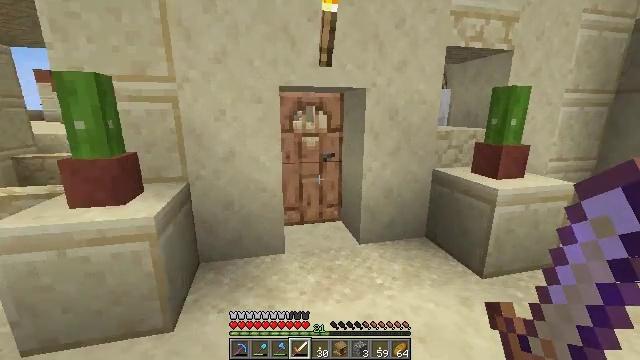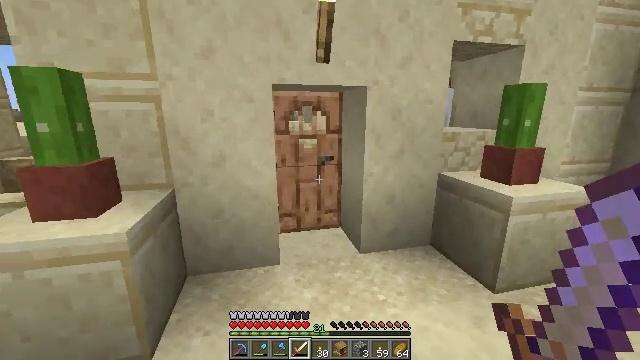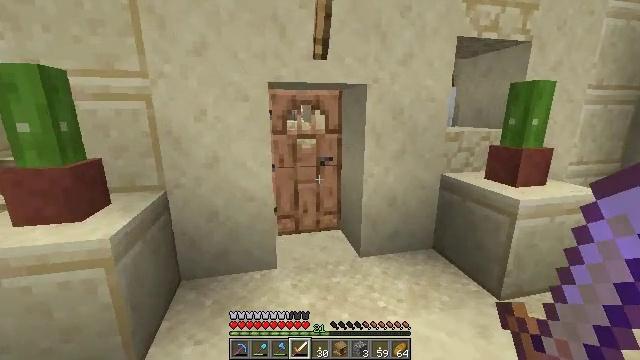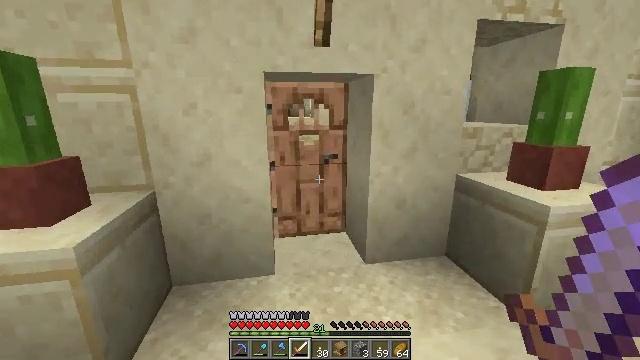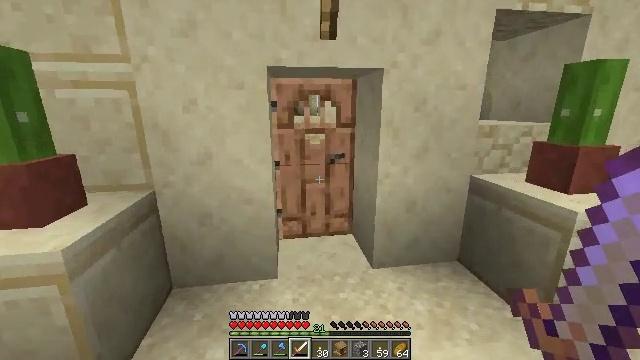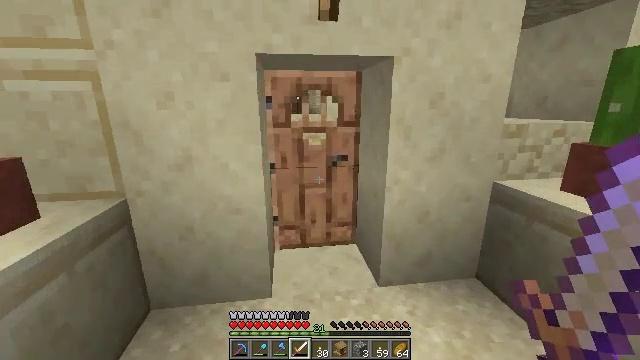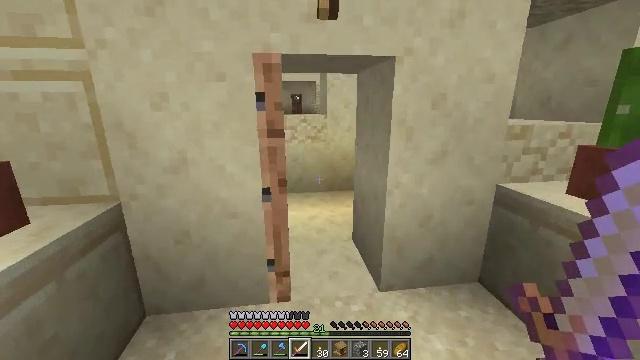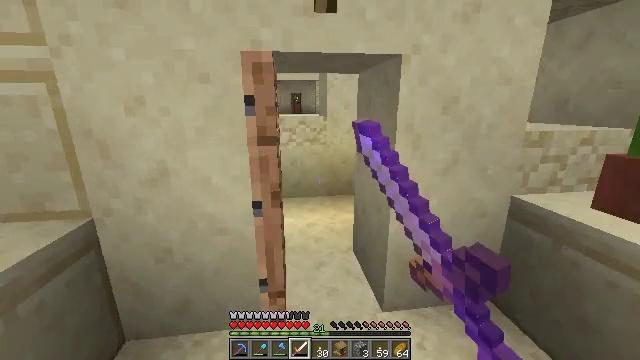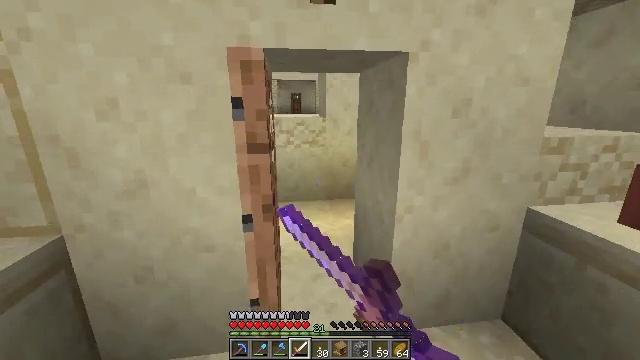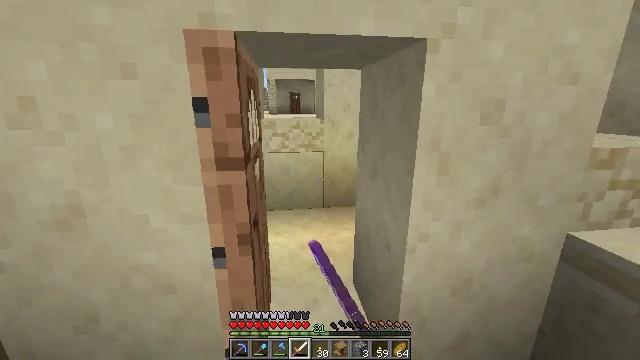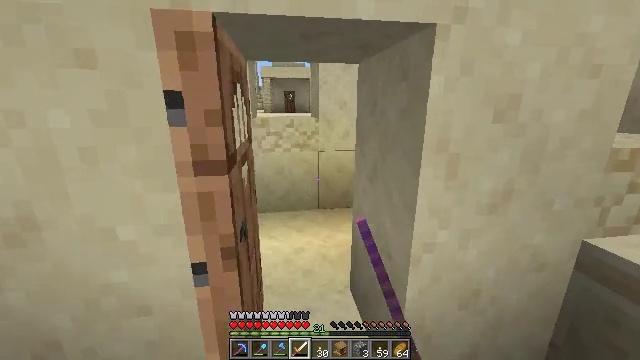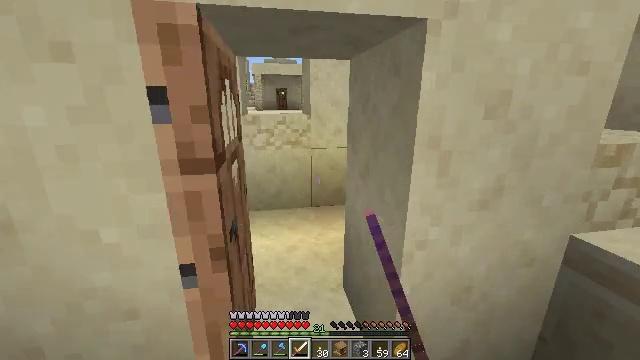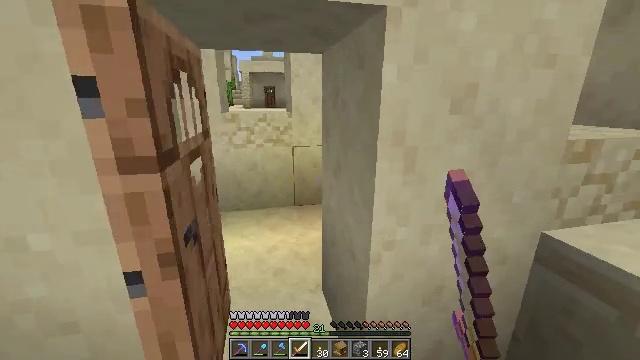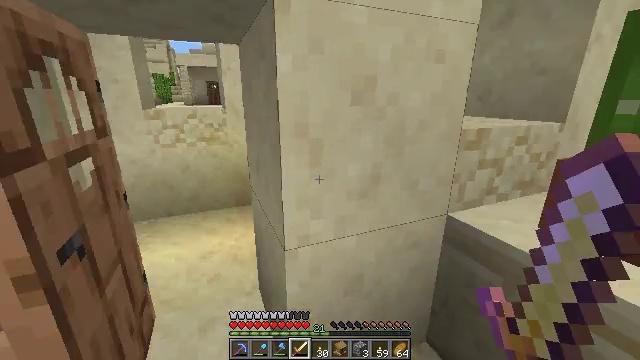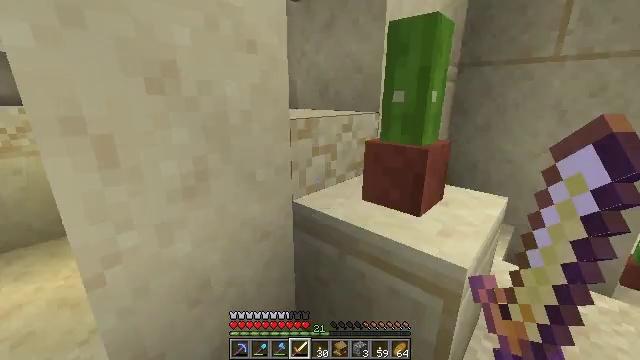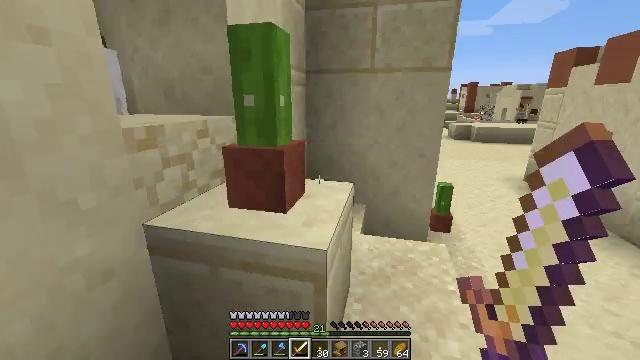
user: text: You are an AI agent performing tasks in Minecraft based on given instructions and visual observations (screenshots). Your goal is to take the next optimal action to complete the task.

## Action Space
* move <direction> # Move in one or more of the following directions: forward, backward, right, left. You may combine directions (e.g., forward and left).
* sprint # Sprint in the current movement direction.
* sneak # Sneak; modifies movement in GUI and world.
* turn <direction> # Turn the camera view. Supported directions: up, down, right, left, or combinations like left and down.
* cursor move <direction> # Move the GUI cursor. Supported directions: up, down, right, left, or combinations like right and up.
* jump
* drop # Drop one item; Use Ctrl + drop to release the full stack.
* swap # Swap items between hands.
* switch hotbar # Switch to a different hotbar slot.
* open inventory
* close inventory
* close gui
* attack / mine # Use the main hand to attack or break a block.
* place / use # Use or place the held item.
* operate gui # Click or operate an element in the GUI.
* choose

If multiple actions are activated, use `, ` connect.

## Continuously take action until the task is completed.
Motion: motion action
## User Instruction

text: Gather the acacia fence.
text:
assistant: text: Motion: move forward and move right
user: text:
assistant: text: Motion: move forward and move right
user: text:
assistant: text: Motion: move forward, turn left
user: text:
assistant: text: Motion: move forward, turn left
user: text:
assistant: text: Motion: move forward
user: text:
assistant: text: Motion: move forward, use / place
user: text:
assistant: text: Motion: move forward, use / place
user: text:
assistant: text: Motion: move forward
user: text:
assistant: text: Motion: move forward
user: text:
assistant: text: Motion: turn right
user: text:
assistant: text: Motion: move right, turn right
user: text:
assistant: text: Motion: move right, turn right
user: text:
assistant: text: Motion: move right, turn right
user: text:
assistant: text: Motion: move right, turn right
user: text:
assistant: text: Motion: move right, turn right
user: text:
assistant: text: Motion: move right, turn right and up
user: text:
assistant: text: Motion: move right, turn right and up
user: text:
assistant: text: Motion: move right
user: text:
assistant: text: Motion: move forward and move right, turn left
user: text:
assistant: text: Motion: move forward and move right, turn left
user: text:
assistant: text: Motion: move forward and move right, turn left
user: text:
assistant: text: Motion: move forward and move right
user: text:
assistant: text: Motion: move forward and move right, turn left
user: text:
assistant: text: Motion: move forward and move right, turn left
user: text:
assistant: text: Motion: move forward
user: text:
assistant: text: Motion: move forward
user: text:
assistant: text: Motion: move forward
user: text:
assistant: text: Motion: move forward
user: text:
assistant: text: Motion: move forward
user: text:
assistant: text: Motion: move forward